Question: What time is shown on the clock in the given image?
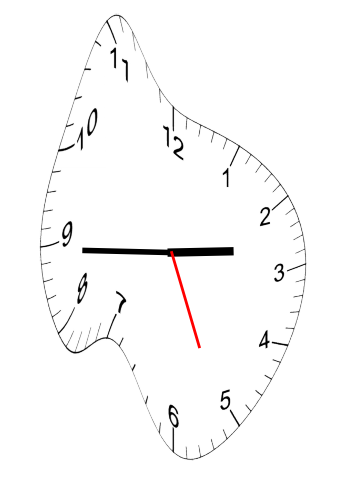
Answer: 02:44:26